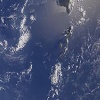
Label: water